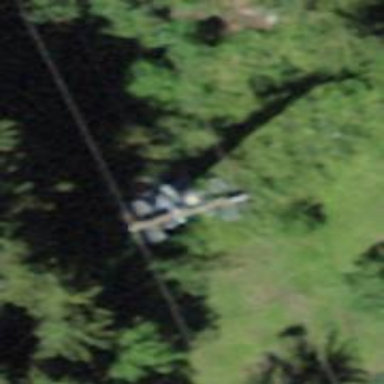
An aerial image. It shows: Pylon for aerialway.